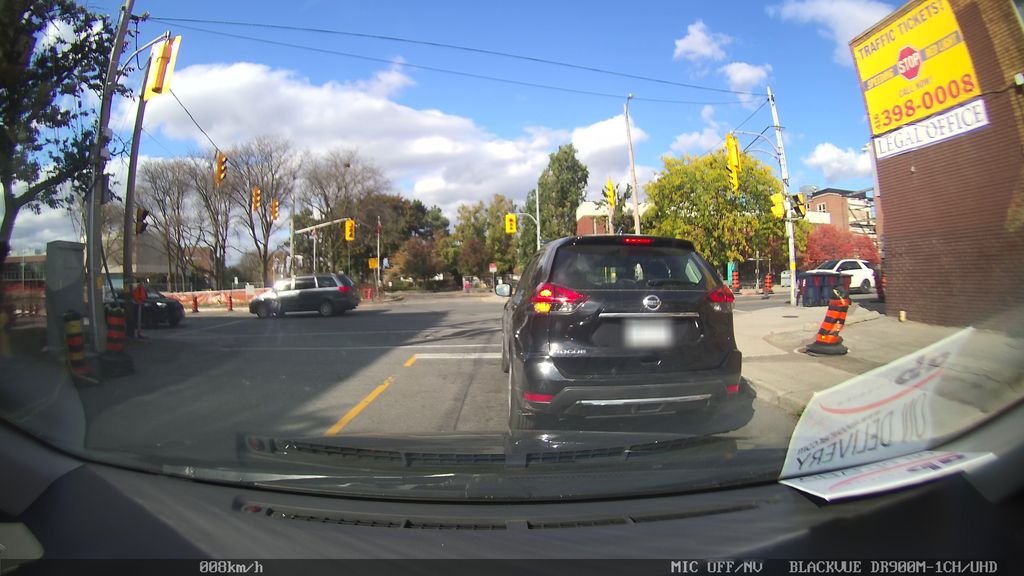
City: toronto